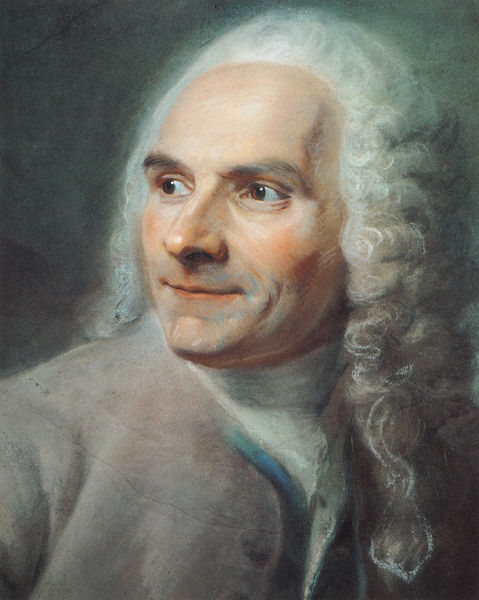
Titel: Jean Restout
Künstler: Maurice-Quentin de La Tour
Institution: Saint-Quentin, Musée Antoine-Lécuyer
Schlagwörter: blau, gemälde, kopf, mann, braun, frankreich, grau, mund, nase, pastell, stirn, weiss, rot, hemd, jacke, augen, gesicht, kragen, bildnis, herr, portrait, porträt, haare, mantel, kinn, knopf, locken, rokoko, perücke, lächeln, brauen, halstuch, halbprofil, wach, wams, freundlich, voltaire, stirne, portröt, höfling, perücke#